Group 1:
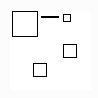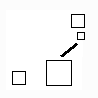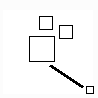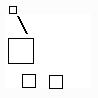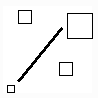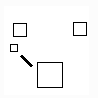
Group 2:
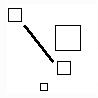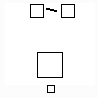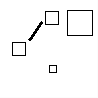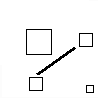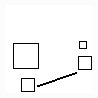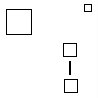
Rule separating the two groups: Line joins large and small square vs. line joins the two middle-sized squares.
Concepts: big, correspondence, large, size, small
Author: "Lewis"